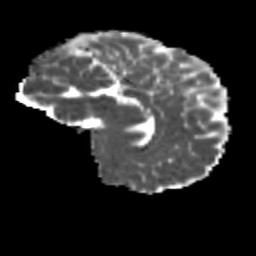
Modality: MD
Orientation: sagittal
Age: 10
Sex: female
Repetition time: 9.4 s
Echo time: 0.089 s